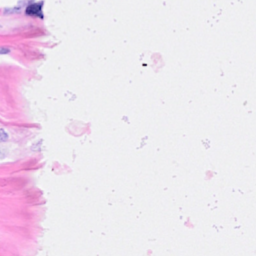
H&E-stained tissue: Breast